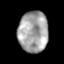
Tissue: prostate
Cell type: Myeloid cells
Senescence score: 0.3287
Nuclear area (px): 1190
Mean DAPI intensity: 164.674